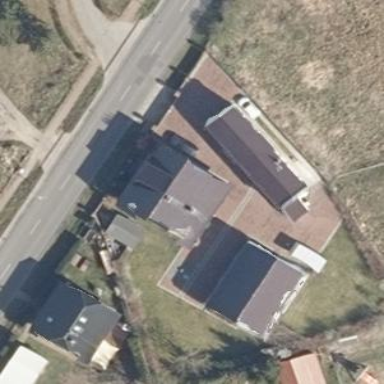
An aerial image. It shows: Building with gabled roof made of roof tiles.